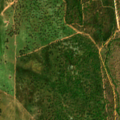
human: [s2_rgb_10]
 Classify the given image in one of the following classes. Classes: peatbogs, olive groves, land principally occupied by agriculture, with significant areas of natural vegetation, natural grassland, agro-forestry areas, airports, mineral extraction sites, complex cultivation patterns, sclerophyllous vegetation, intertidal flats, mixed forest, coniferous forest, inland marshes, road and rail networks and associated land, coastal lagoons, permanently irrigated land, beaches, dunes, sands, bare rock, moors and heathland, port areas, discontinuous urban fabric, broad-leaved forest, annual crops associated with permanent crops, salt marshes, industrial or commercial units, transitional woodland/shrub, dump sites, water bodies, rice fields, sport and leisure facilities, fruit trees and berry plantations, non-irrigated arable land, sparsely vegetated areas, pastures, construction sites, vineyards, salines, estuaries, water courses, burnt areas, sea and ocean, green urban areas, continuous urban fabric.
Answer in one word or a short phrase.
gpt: continuous urban fabric